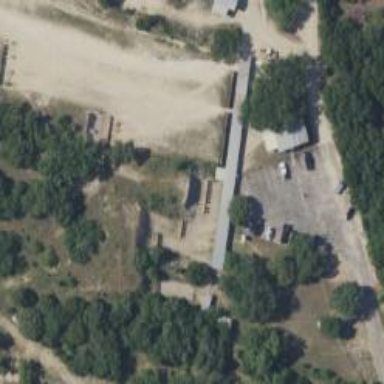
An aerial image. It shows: Shooting sport area.